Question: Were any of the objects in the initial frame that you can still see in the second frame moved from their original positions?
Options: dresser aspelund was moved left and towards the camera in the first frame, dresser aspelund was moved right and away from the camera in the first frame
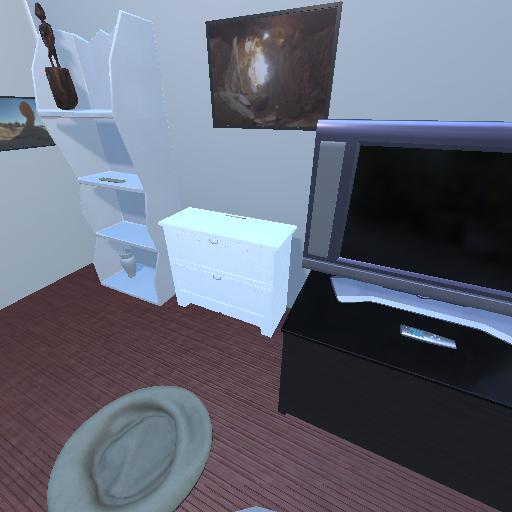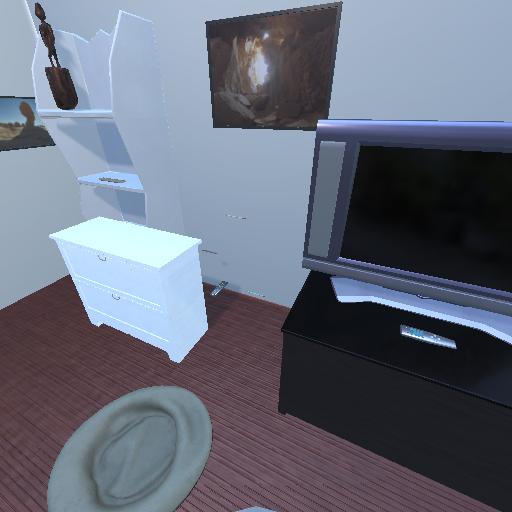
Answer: dresser aspelund was moved left and towards the camera in the first frame